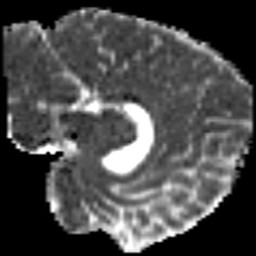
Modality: MD
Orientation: sagittal
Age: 44
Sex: female
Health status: ill
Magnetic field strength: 3 T
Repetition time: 8.4 s
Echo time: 0.0926 s